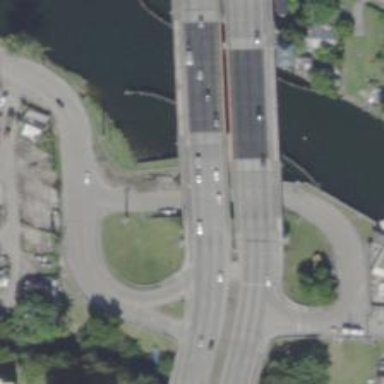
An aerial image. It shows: Bascule movable bridge on trunk highway.